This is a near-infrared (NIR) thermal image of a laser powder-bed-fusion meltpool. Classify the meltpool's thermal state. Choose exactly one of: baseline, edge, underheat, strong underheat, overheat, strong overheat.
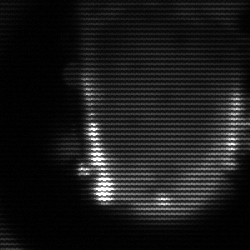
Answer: baseline